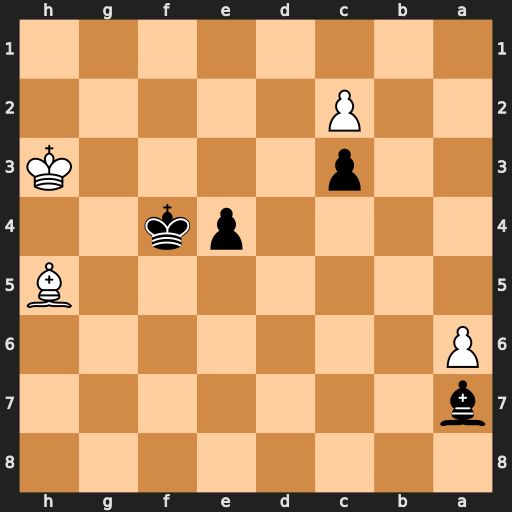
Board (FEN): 8/b7/P7/7B/4pk2/2p4K/2P5/8
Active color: b
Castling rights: -
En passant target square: -
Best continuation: Ke3 Bg6 Kf3